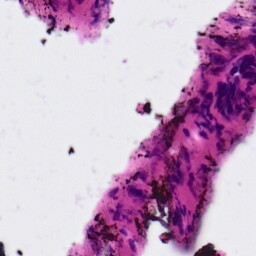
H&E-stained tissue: Ovarian